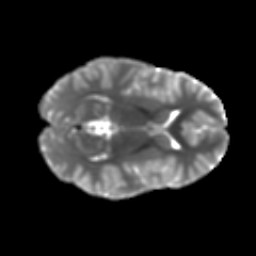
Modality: T2w
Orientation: axial
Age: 15
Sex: female
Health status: ill
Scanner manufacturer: ge
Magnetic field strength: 3 T
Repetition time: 6.752 s
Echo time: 0.079 s